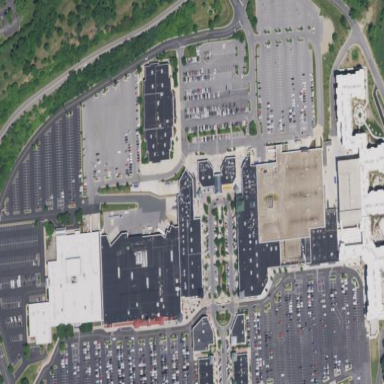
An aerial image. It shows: Retail area.